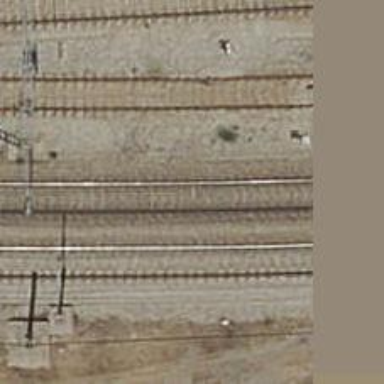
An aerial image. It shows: Railway track with contact lines for electrification.